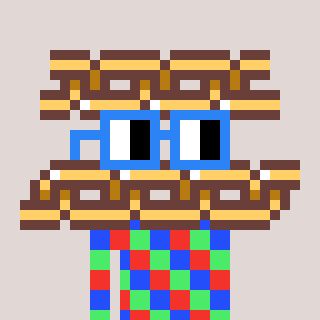
a pixel art character with square blue glasses, a chain-shaped head and a computerblue-colored body on a warm background